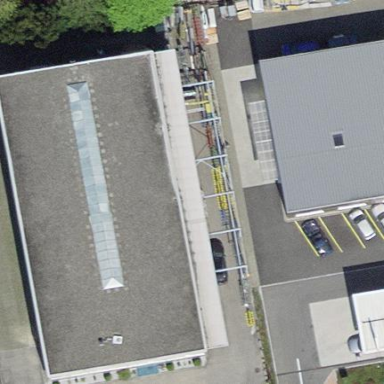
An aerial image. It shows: Flat-roofed building.